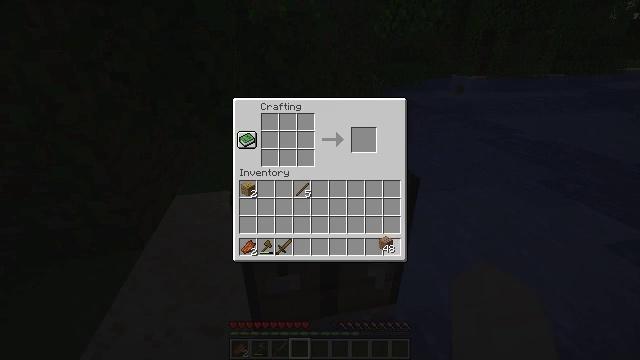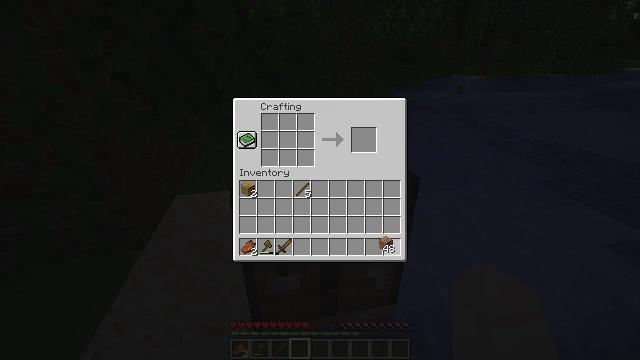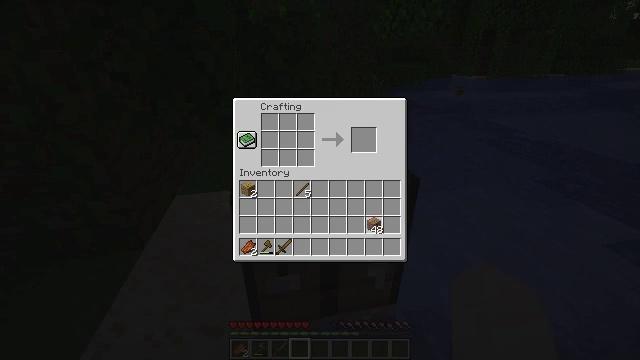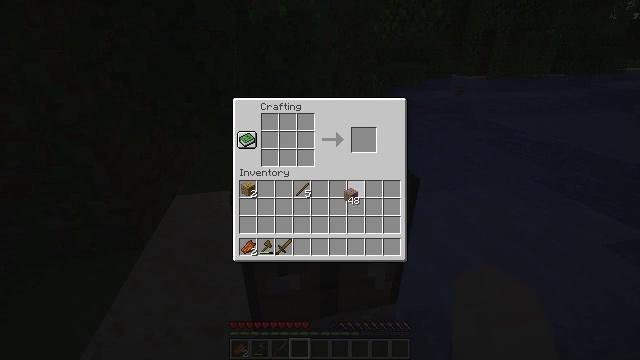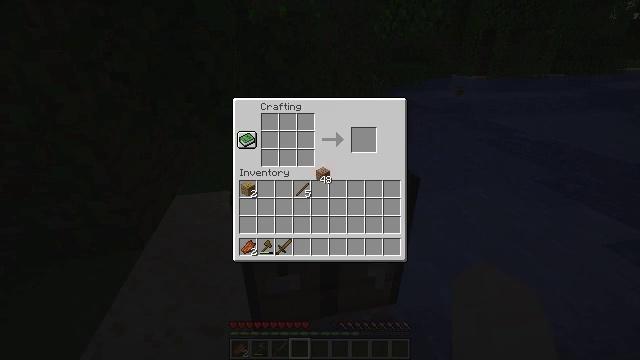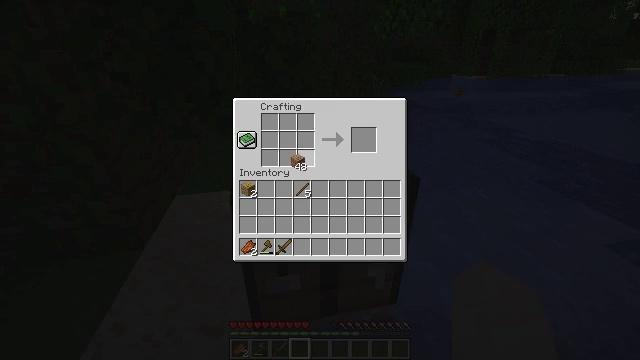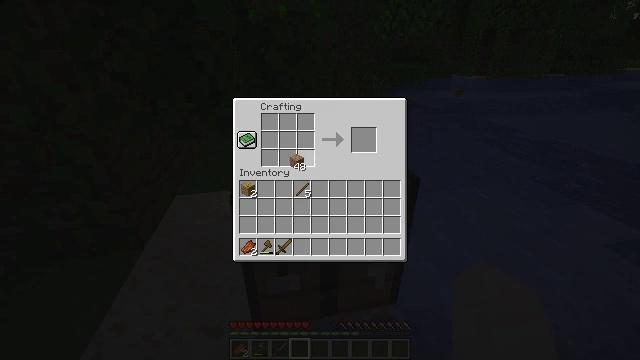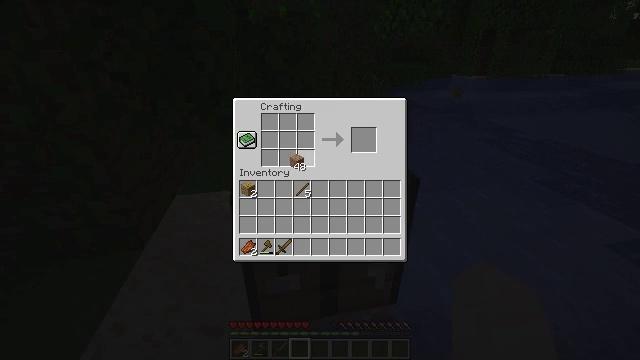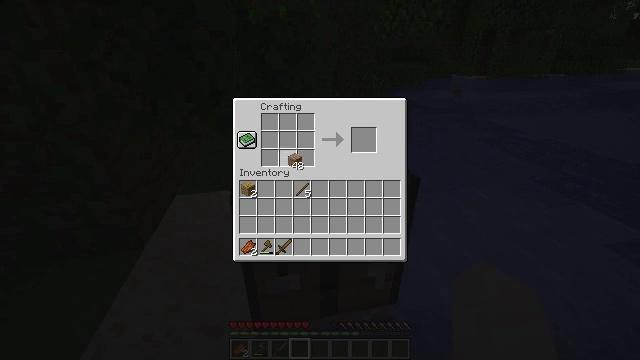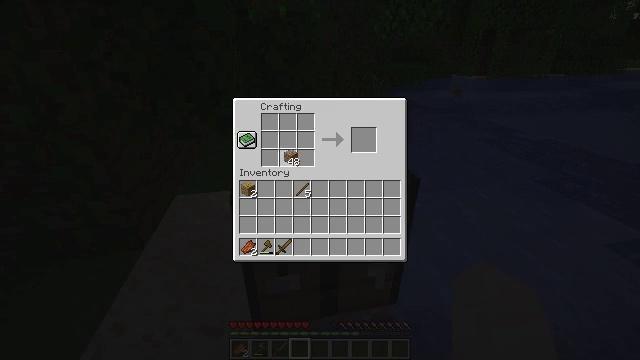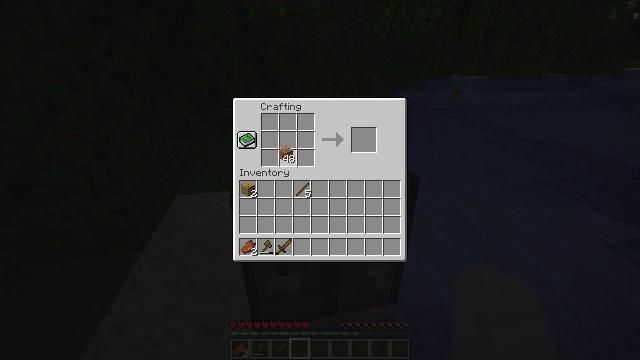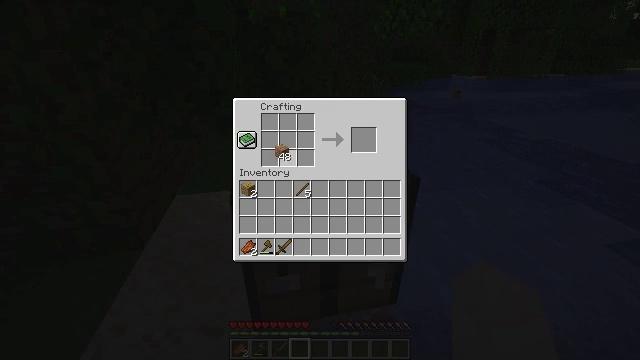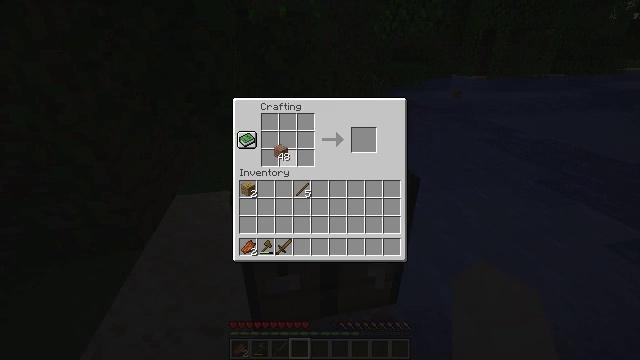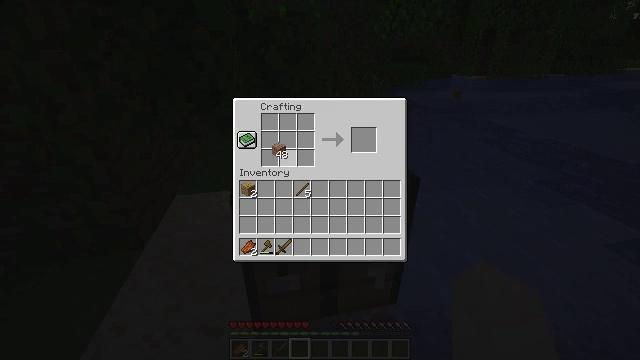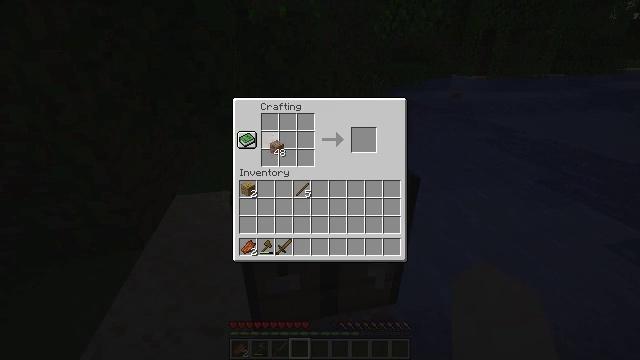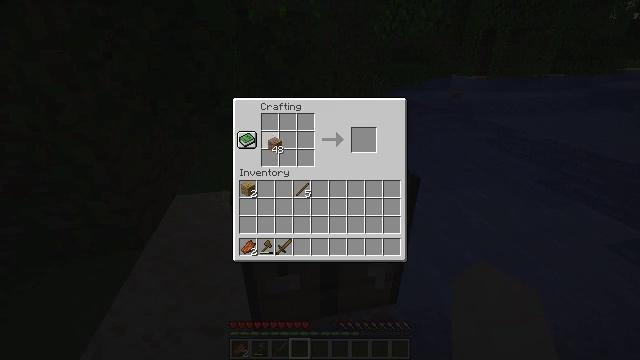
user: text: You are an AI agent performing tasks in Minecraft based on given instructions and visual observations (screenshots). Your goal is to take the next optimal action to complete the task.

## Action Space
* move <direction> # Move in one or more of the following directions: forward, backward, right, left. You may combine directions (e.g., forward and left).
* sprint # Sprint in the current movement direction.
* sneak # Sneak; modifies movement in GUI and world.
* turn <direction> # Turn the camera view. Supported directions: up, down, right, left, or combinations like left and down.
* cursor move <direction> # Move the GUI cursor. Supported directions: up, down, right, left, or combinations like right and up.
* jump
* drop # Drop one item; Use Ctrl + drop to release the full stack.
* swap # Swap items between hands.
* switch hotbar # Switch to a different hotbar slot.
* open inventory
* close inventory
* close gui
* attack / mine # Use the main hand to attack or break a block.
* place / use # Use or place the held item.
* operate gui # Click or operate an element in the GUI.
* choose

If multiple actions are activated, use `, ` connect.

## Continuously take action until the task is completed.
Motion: motion action
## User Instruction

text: Open the crafting grid and create a jungle boat.
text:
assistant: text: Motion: no_op
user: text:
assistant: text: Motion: cursor move left and up
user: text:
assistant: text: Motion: cursor move left and up
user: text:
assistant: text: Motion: cursor move left and up
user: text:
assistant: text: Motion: cursor move left and up
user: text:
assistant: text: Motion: no_op
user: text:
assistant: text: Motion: no_op
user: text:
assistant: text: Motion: no_op
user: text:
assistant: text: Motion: no_op
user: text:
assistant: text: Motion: no_op
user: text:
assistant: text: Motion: no_op
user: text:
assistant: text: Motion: no_op
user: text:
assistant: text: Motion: no_op
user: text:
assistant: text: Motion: no_op
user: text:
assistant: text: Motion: no_op
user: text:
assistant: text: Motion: no_op
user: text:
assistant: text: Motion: choose
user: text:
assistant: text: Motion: choose
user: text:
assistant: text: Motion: choose
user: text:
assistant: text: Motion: choose
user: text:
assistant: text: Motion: cursor move down
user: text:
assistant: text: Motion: no_op
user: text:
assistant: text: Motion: no_op
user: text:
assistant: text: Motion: choose
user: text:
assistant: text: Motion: choose
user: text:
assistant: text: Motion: no_op
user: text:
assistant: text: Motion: no_op
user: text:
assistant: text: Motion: no_op
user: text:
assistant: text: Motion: no_op
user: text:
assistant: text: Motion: no_op